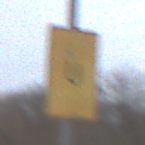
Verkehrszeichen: AnkuendigungOderFortsetzungUmleitungOhnePfeilsymbol
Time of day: MorningAfternoon
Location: Outdoor (Suburban)
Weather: Overcast
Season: NotSpecified
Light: Natural